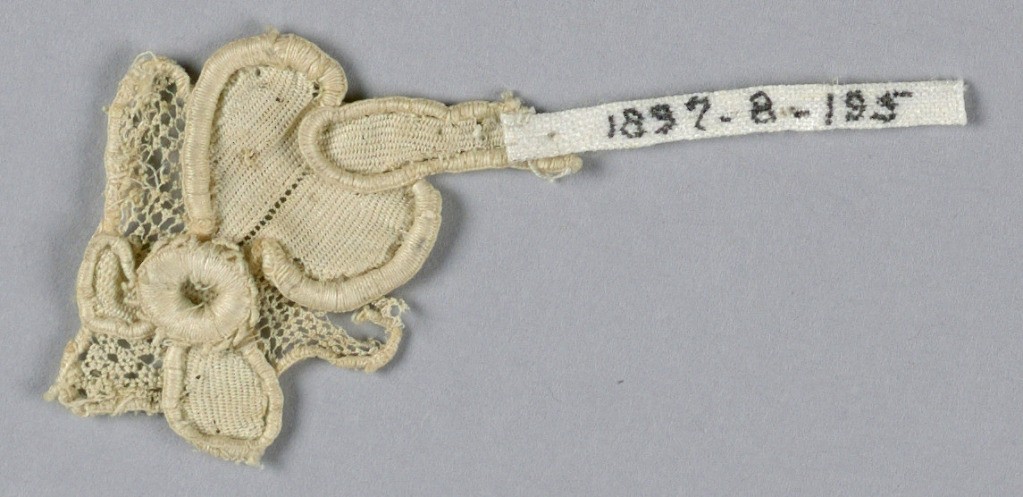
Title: Fragment
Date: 17th century
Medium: linen Technique: needle lace
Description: Fragment in a pattern of a flower with a scalloped edge. Partly in openwork. Several tiny superimposed rosettes.